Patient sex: M
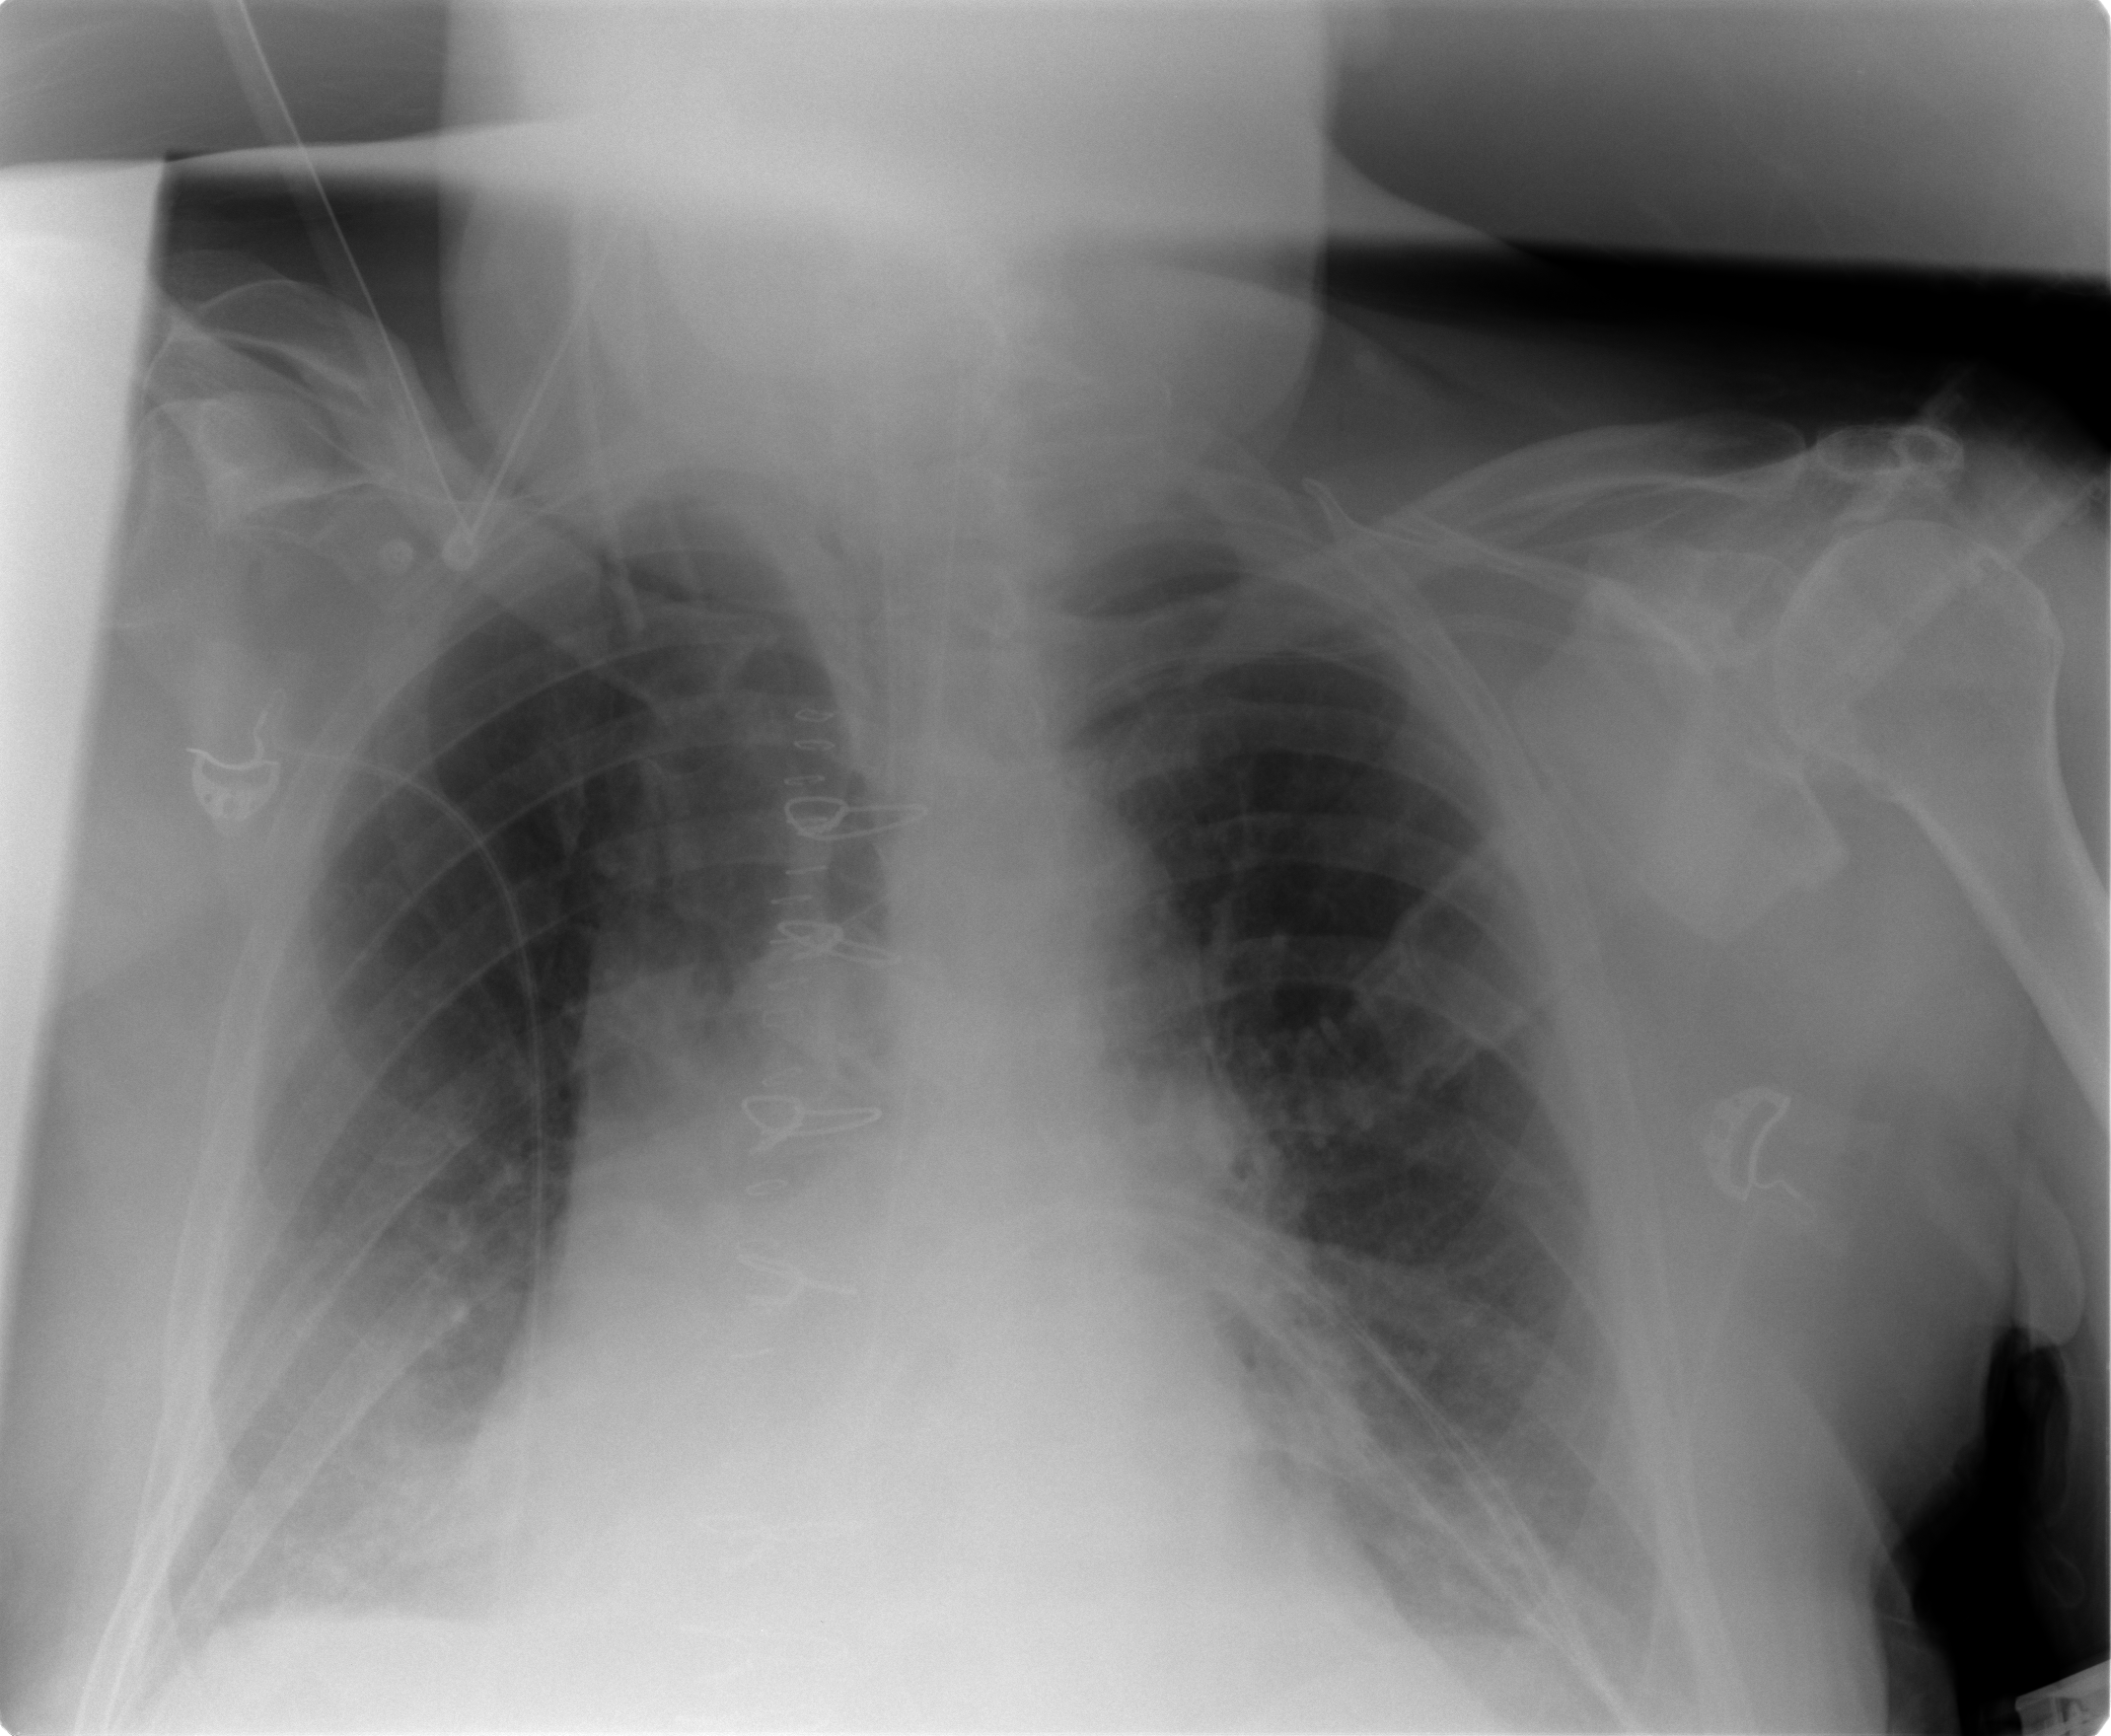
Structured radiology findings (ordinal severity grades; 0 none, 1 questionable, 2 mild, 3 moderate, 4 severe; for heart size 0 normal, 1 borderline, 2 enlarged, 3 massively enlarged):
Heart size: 1
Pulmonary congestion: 1
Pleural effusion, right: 2
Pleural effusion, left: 2
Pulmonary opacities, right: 2
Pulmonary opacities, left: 1
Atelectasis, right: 2
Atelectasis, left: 2